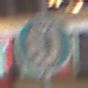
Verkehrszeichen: SchneekettenVorgeschrieben
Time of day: NotSpecified
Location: Indoor (Urban)
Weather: NotSpecified
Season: NotSpecified
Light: Artificial